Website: lowes
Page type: address-validator
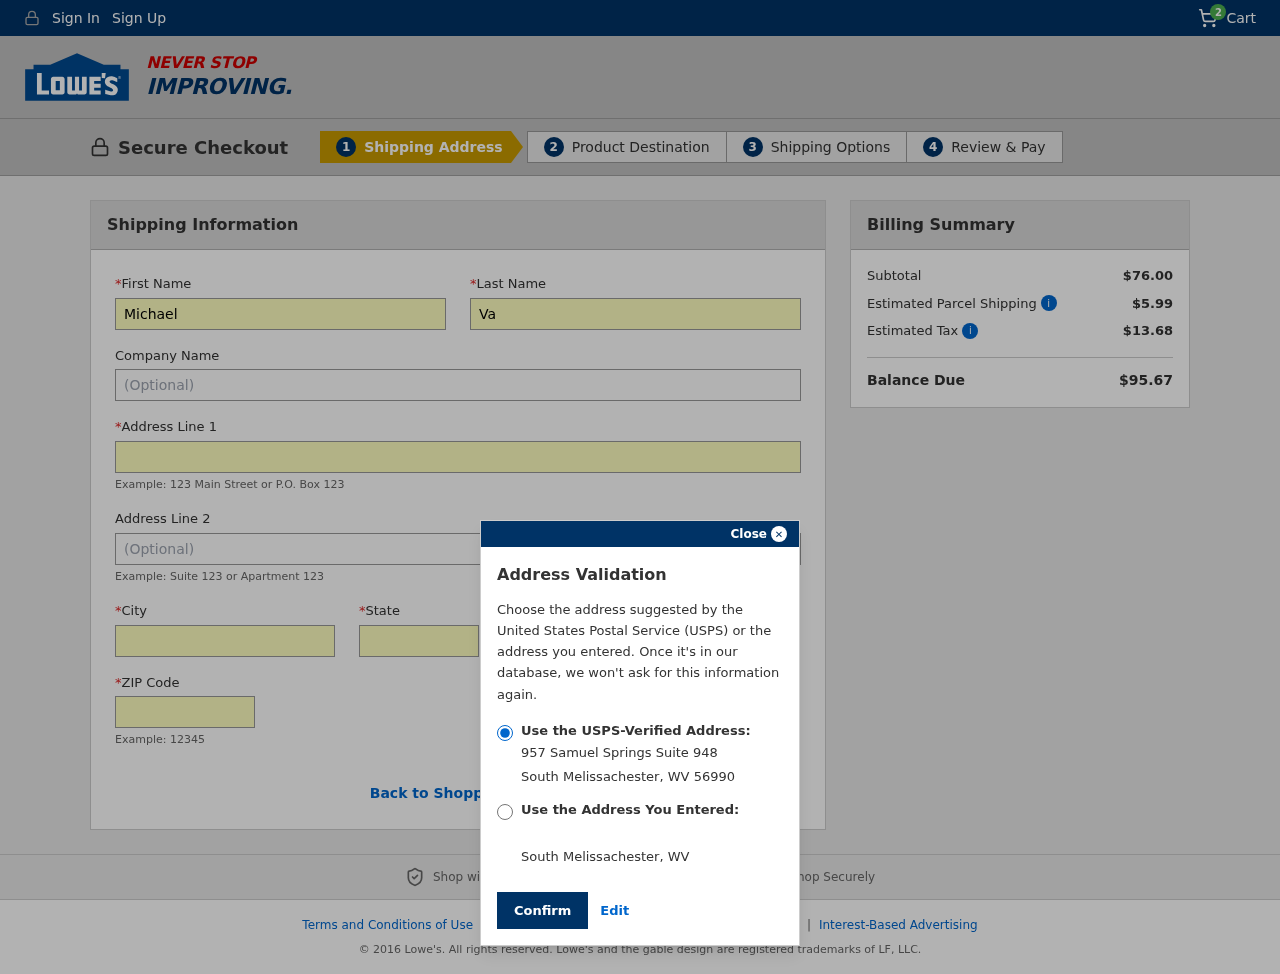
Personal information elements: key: PII_CITY
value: South Melissachester
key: PII_FIRSTNAME
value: Michael
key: PII_LASTNAME
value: Vaughn
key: PII_POSTCODE
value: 56990
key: PII_STATE
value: West Virginia
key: PII_STATE_ABBR
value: WV
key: PII_STREET
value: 957 Samuel Springs Suite 948
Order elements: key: ORDER_NUM_ITEMS
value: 2
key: ORDER_SUBTOTAL
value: $76.00
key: ORDER_SHIPPING_COST
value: $5.99
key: ORDER_TAX
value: $13.68
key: ORDER_TOTAL
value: $95.67